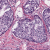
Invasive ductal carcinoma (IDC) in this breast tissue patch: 0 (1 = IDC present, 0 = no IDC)